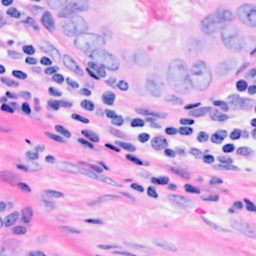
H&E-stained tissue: Breast